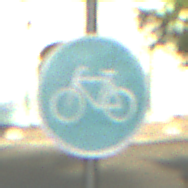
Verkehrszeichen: Radweg
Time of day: SunriseSunset
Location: Outdoor (Suburban)
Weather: PartlyCloudy
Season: NotSpecified
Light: Natural